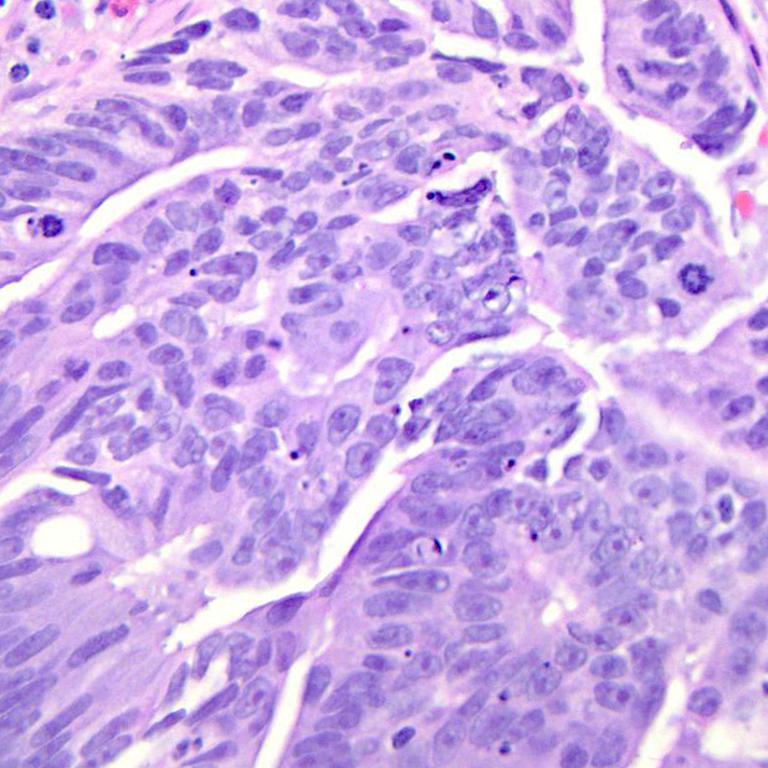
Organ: colon
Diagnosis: adenocarcinomas